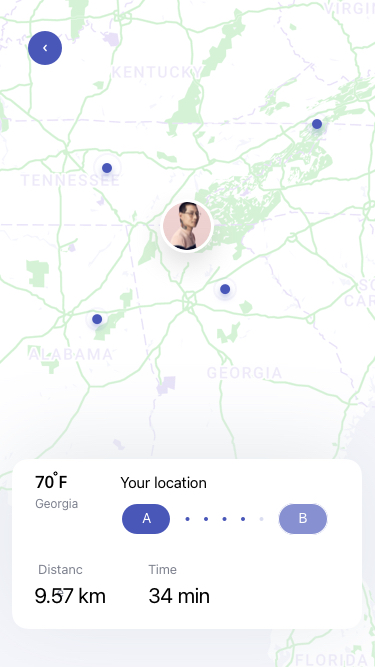
Text in this UI design:
Your location
Distance
Time
9.57 km
34 min
Georgia
A
B